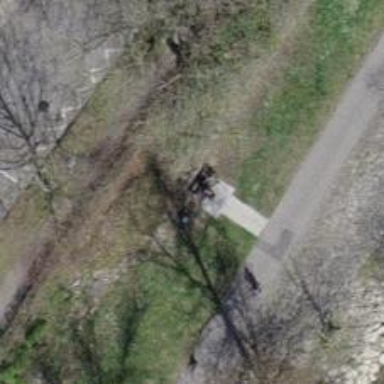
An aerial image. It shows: Brown bench.